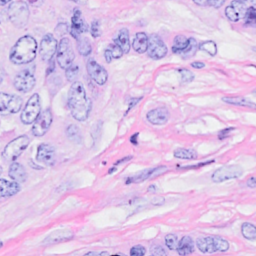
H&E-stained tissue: Breast